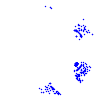
Particle: kaon